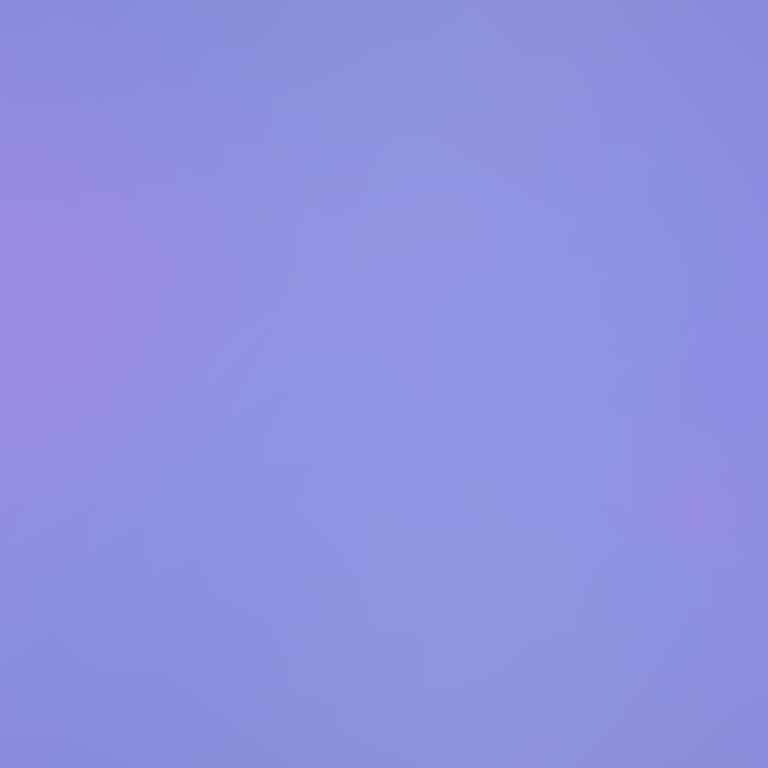
Abstract light effect, smooth gradient from soft lavender to light purple, calm atmosphere, diffuse light, no room, no furniture, no objects.